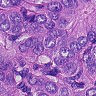
Metastatic tissue present: yes